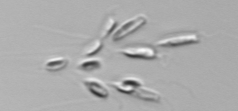
Label: Dinobryon